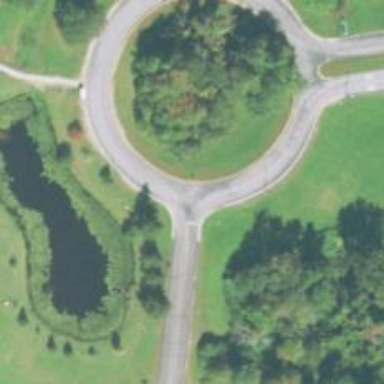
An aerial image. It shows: Asphalt road service leading to roundabout.